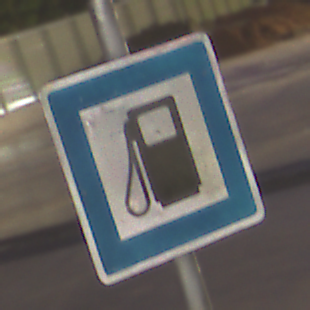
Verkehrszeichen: Tankstelle
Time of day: SunriseSunset
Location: Outdoor (Urban)
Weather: PartlyCloudy
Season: NotSpecified
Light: Artificial